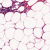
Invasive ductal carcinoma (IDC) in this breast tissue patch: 0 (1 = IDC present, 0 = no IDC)